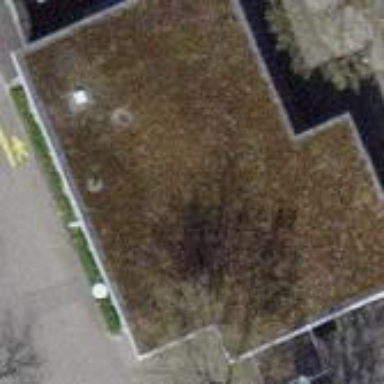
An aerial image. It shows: Commercial building.